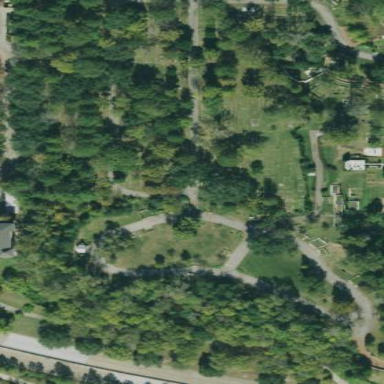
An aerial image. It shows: Sector within cemetery.